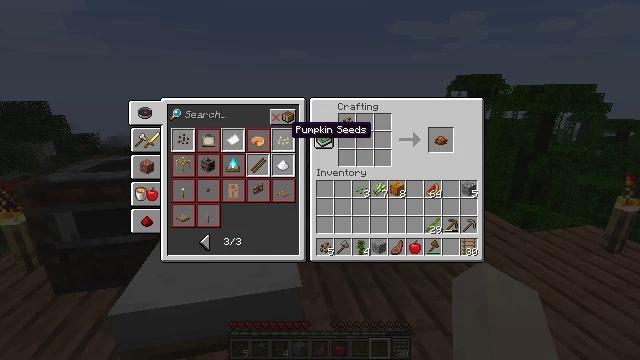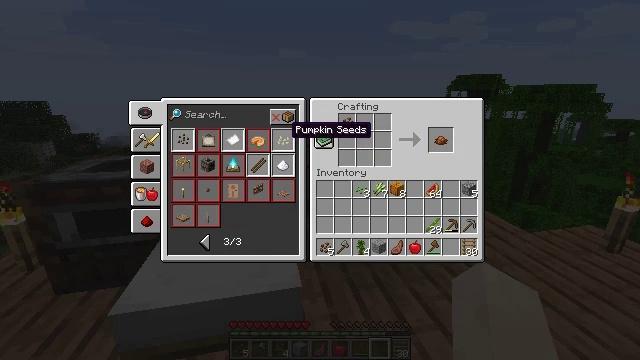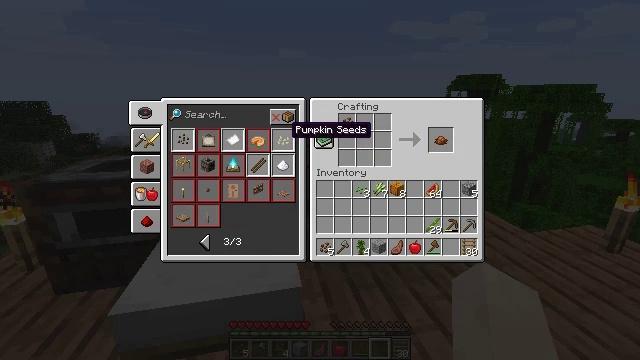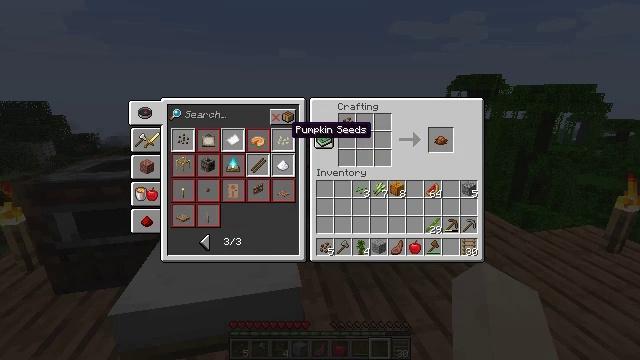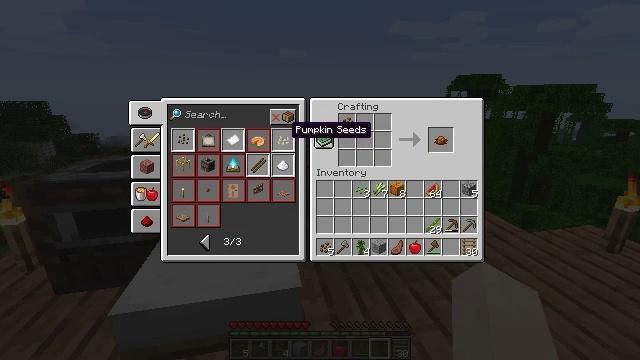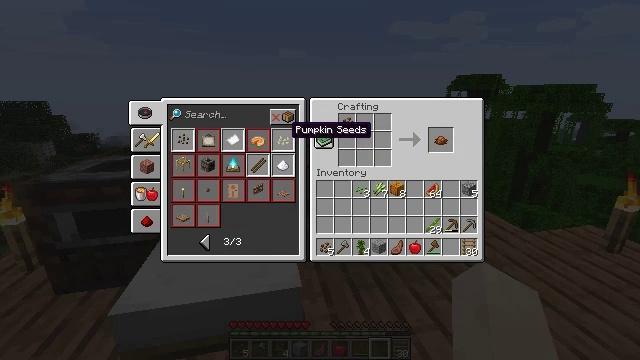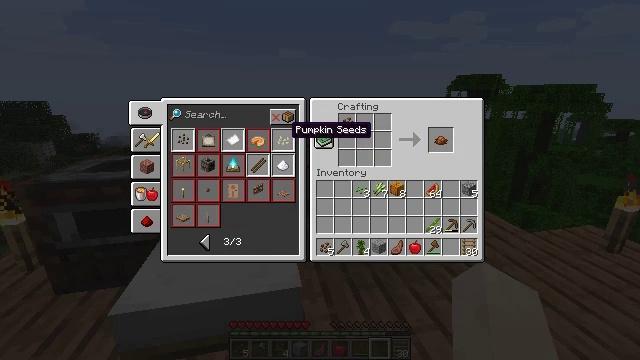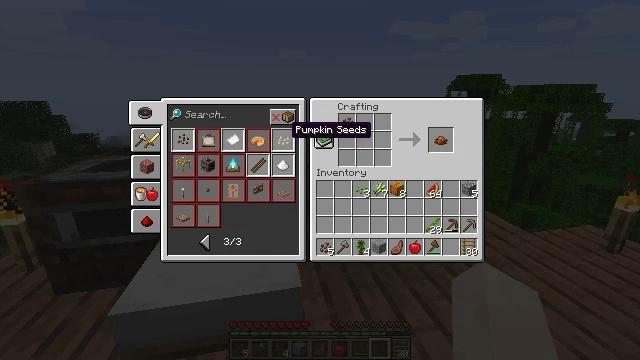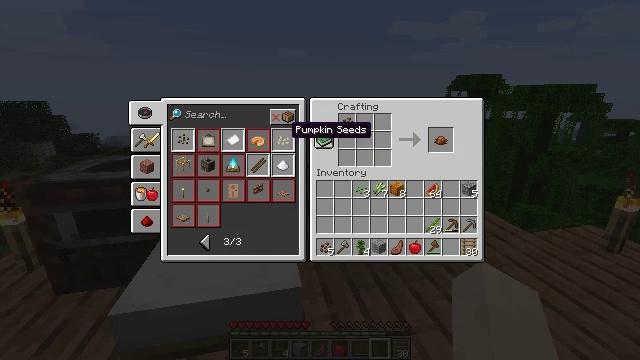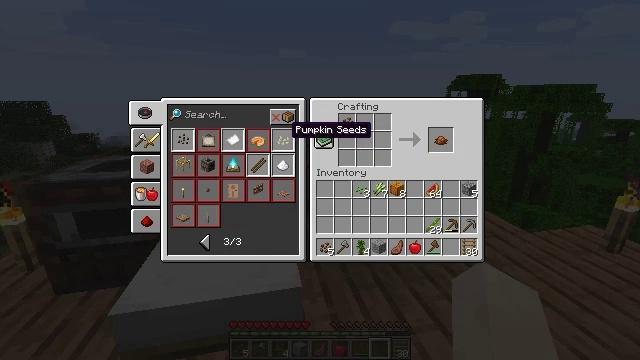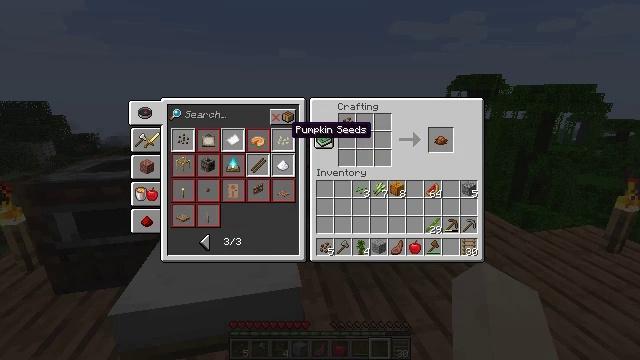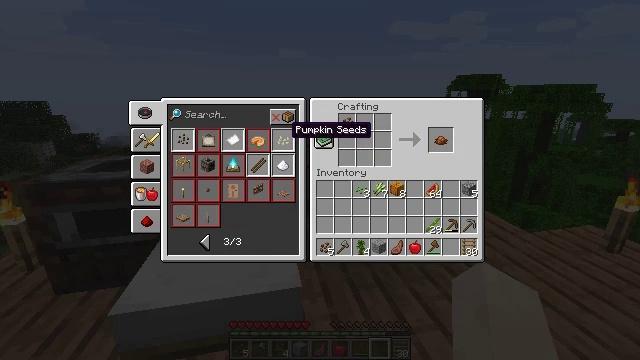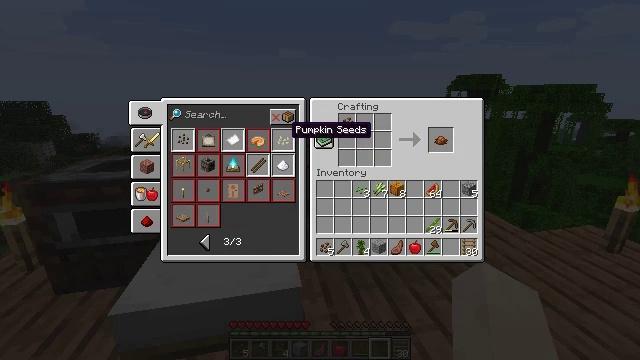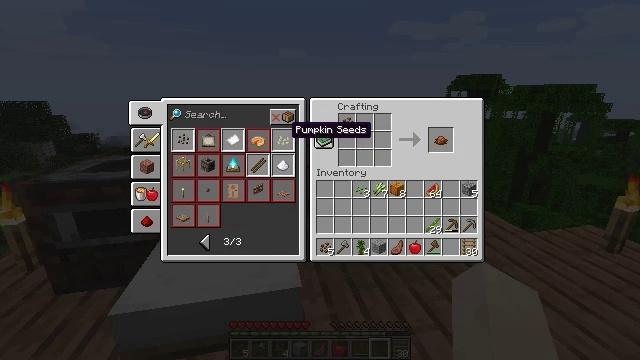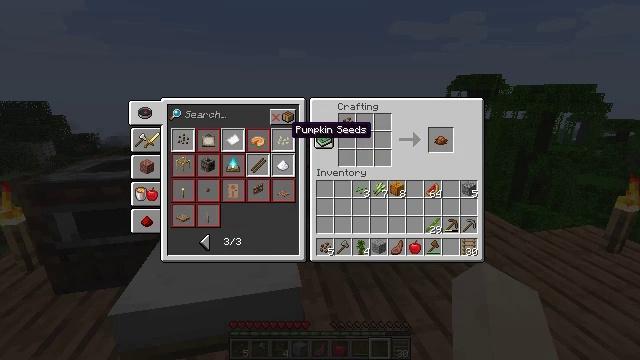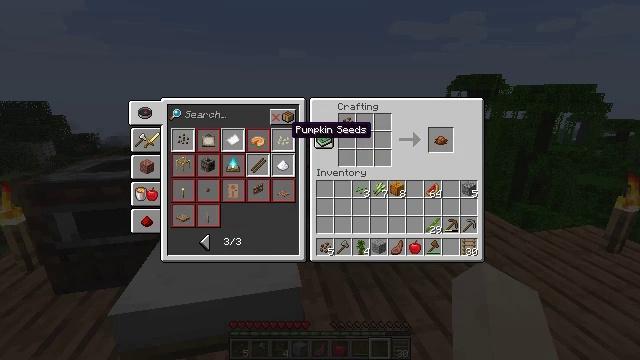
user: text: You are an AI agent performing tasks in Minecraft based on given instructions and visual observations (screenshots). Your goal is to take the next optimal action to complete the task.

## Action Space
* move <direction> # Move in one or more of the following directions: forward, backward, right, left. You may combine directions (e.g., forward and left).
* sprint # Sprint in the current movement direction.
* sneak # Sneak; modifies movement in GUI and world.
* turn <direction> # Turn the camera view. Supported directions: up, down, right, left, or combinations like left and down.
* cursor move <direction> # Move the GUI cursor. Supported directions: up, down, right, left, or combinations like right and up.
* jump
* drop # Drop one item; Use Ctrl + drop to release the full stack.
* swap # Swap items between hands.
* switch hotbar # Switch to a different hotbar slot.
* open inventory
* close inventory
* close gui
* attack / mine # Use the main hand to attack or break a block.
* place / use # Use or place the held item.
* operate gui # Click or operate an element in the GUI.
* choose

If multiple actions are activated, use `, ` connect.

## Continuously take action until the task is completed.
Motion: motion action
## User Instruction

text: Turn sugarcane into sugar.
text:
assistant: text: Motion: no_op
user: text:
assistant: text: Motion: no_op
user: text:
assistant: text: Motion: no_op
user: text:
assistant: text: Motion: no_op
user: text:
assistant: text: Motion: no_op
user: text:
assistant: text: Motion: no_op
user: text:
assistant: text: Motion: no_op
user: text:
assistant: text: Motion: no_op
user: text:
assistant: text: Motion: no_op
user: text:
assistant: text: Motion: no_op
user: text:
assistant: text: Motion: no_op
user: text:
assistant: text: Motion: no_op
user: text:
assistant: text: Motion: no_op
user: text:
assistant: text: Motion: no_op
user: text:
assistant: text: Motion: no_op
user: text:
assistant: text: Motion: no_op
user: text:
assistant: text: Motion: no_op
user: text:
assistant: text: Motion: no_op
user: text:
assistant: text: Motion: cursor move left
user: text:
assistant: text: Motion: cursor move left
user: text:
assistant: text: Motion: no_op
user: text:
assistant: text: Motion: no_op
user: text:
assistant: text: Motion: cursor move left
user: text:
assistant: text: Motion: no_op
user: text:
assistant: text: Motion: no_op
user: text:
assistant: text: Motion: no_op
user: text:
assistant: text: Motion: no_op
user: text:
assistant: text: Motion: no_op
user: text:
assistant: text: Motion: no_op
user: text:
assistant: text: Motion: no_op